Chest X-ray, AP view. Patient: 75 years old, sex F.
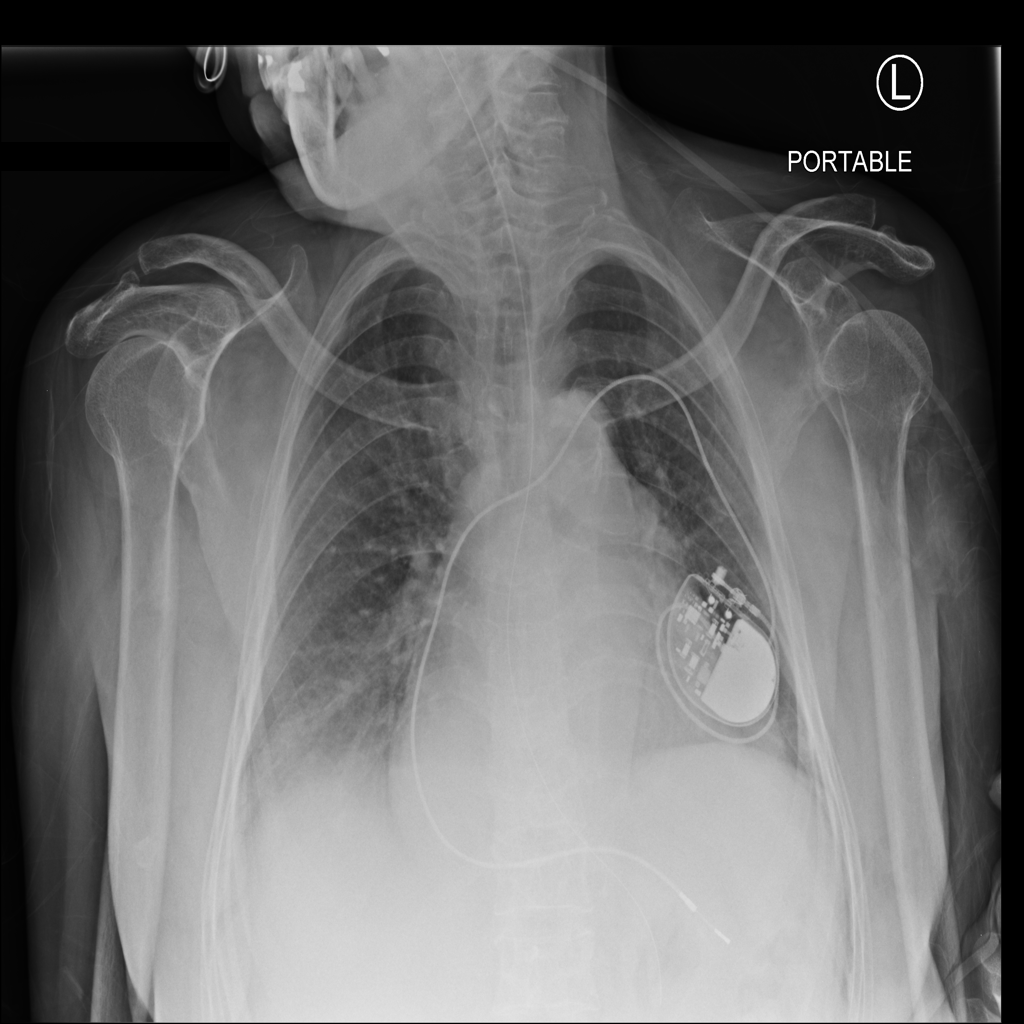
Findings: Cardiomegaly, Effusion